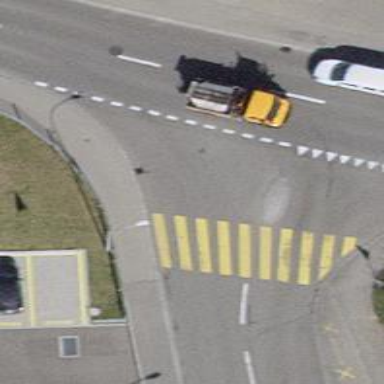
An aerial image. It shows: Uncontrolled road crossing with markings.